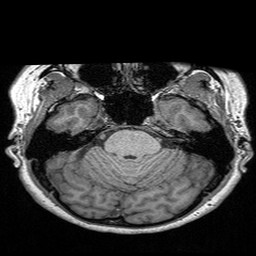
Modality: T1w
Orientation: coronal
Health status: ill
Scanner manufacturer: siemens
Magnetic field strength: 3 T
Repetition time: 2.3 s
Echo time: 0.00298 s